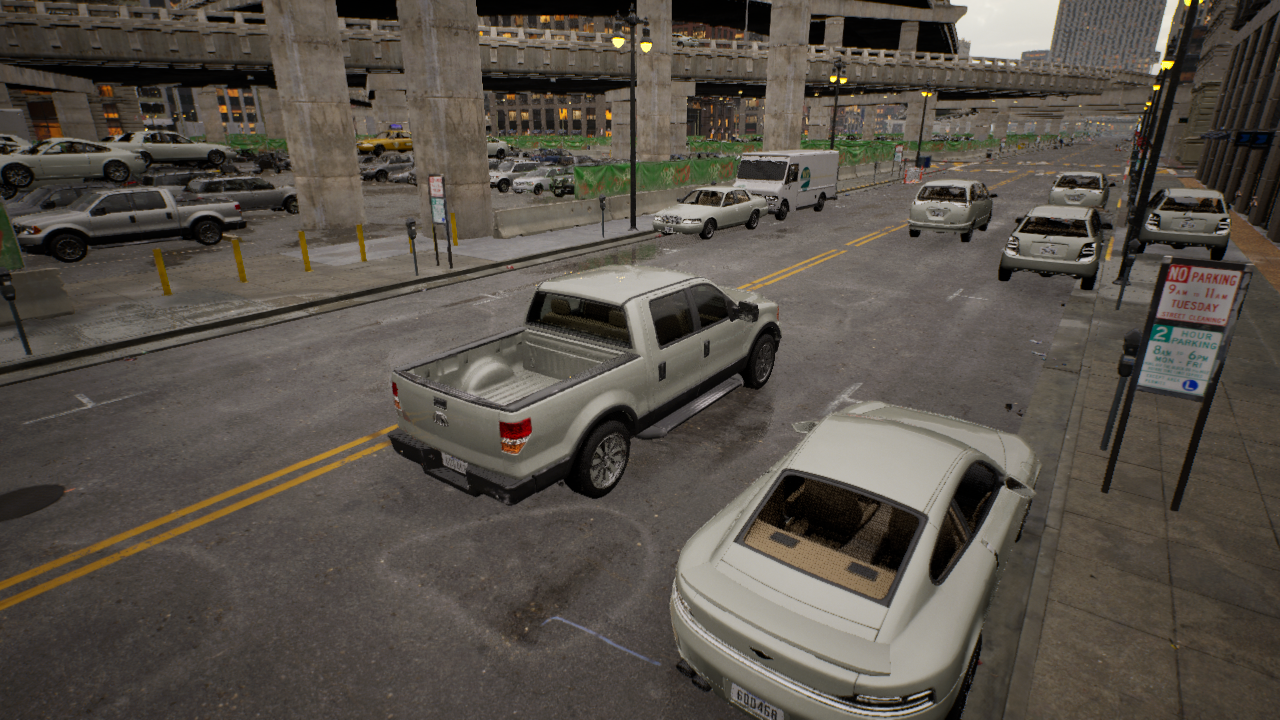
Venue: downtown
Lighting: golden hour
Vehicle rig: pickup